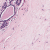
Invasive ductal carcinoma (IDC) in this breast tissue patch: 0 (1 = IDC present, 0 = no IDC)